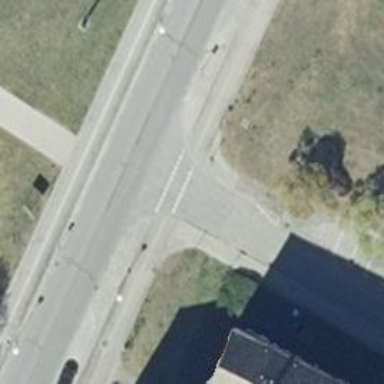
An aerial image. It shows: Road with "give way" sign.